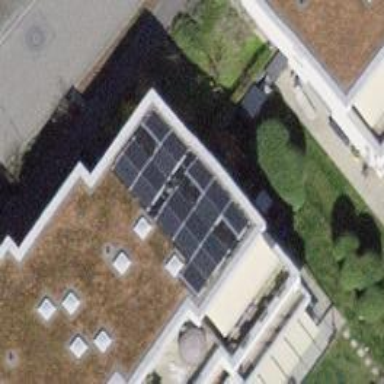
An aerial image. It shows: Solar power generator using photovoltaic method with solar photovoltaic panel types.